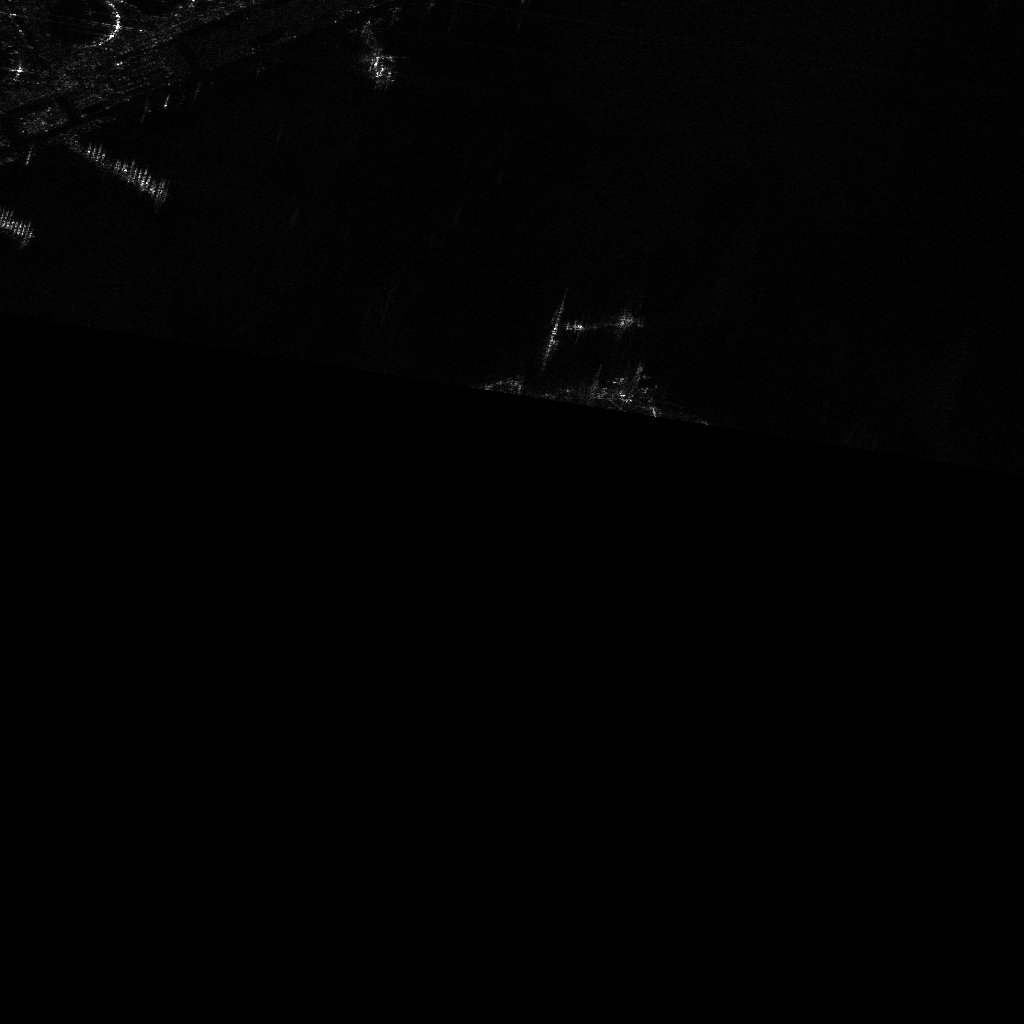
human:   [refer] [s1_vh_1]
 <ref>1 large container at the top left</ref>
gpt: <box>[[6, 15, 16, 17, 32]]</box>

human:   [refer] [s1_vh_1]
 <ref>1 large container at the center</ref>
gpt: <box>[[56, 26, 58, 35, 86]]</box>